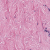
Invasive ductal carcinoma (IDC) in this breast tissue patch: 0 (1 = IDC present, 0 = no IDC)